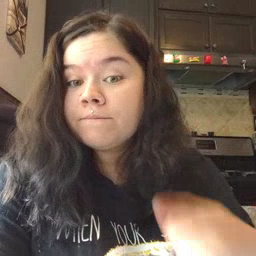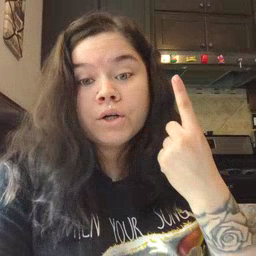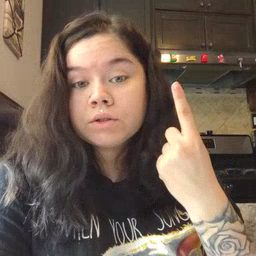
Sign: first